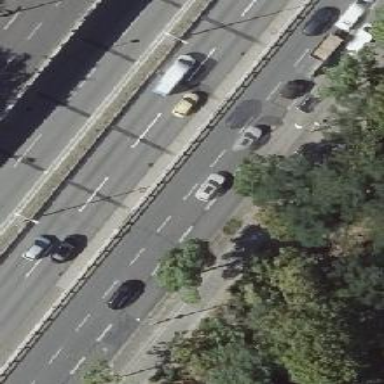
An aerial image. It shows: Secondary road with asphalt surface. It has bus lane on the right side.